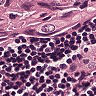
Metastatic tissue present: yes